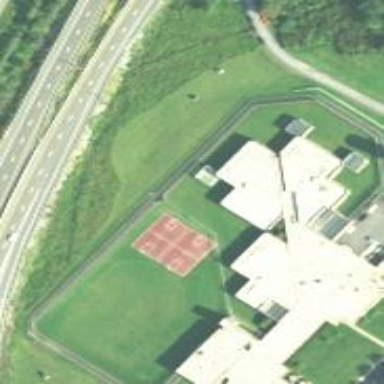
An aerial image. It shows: Prison building.